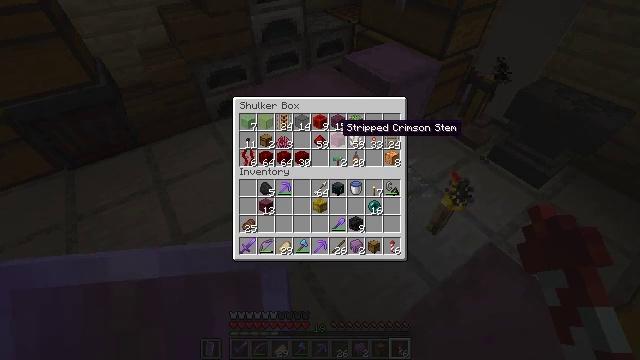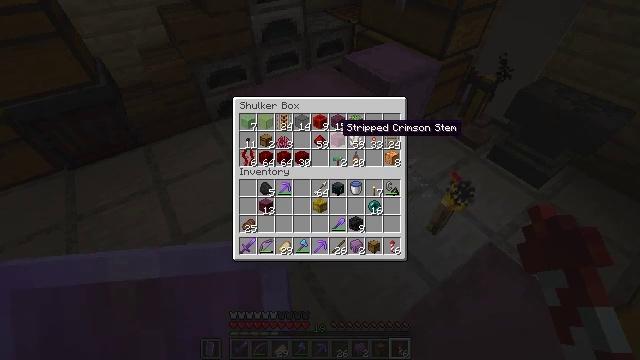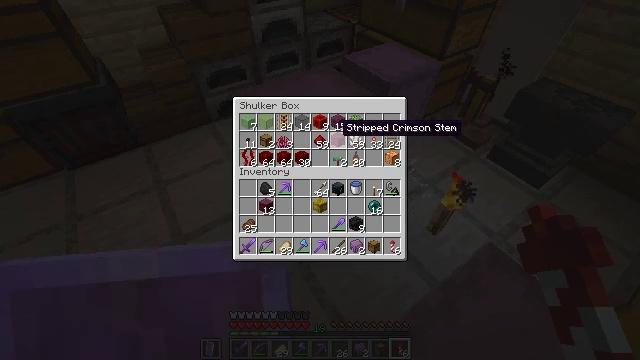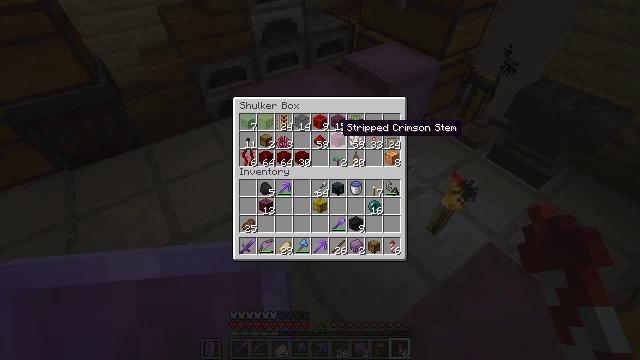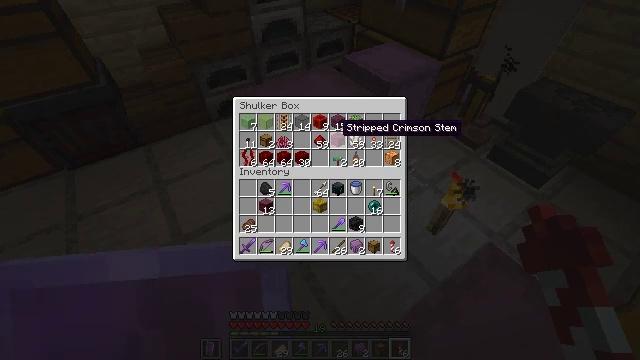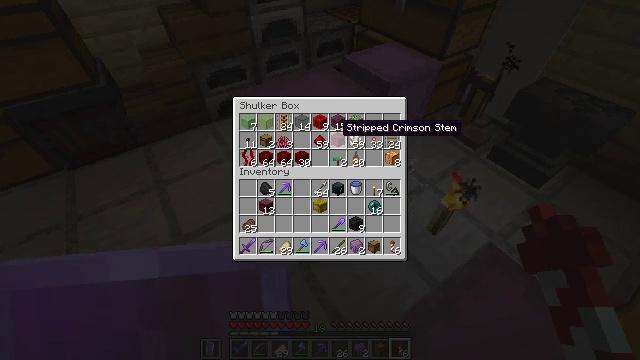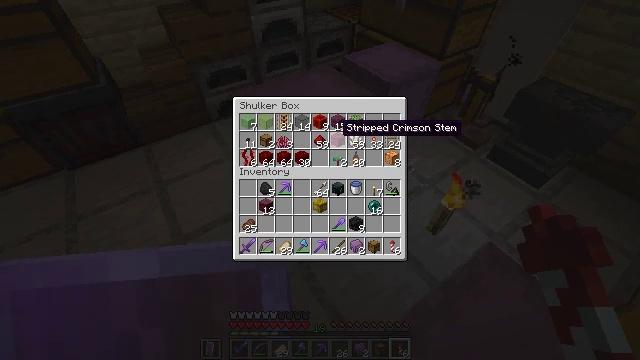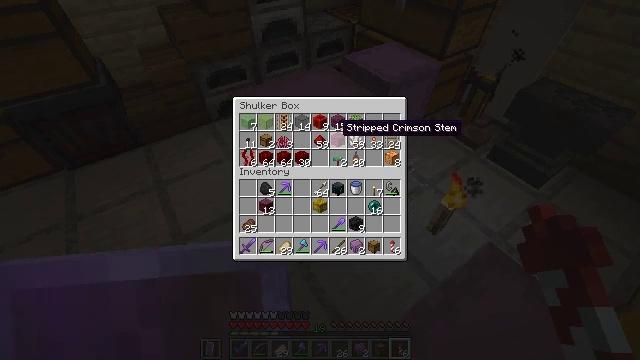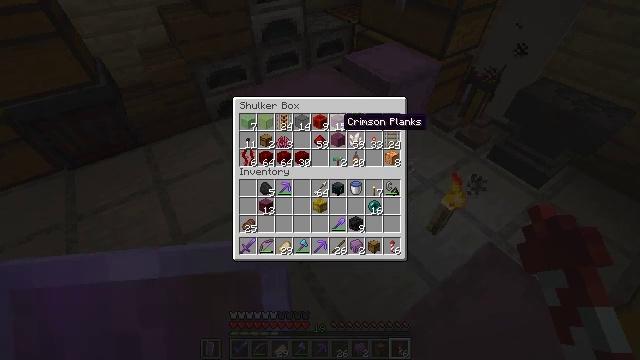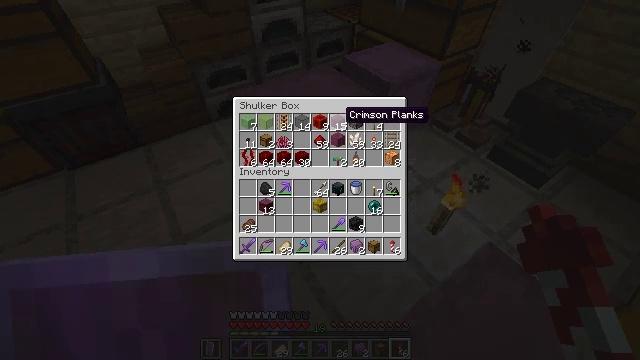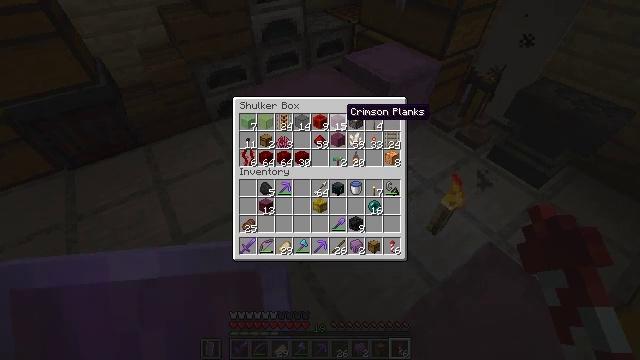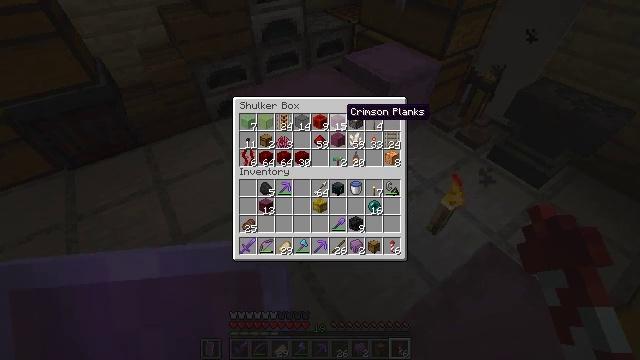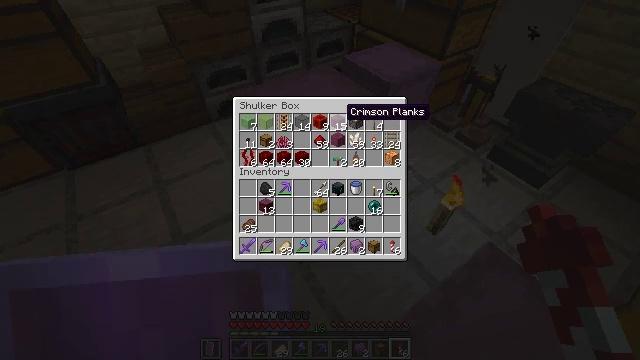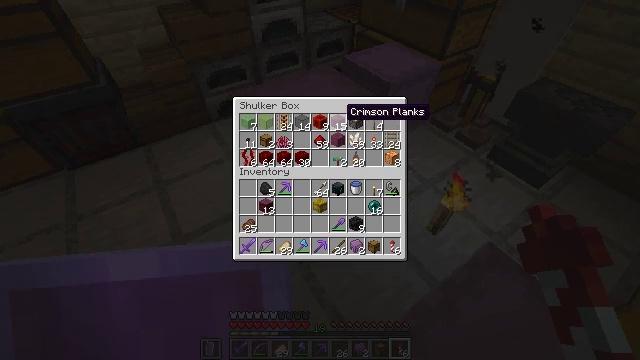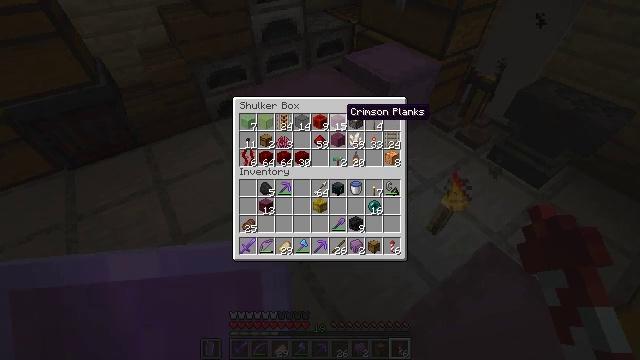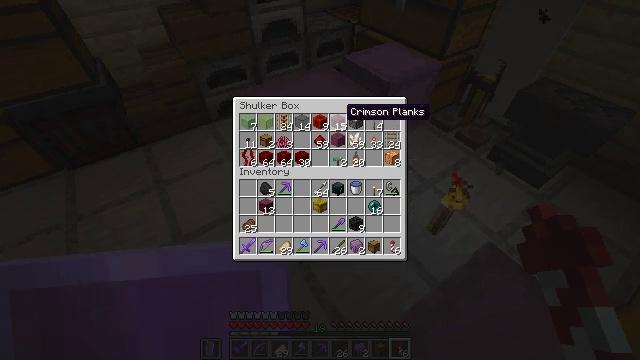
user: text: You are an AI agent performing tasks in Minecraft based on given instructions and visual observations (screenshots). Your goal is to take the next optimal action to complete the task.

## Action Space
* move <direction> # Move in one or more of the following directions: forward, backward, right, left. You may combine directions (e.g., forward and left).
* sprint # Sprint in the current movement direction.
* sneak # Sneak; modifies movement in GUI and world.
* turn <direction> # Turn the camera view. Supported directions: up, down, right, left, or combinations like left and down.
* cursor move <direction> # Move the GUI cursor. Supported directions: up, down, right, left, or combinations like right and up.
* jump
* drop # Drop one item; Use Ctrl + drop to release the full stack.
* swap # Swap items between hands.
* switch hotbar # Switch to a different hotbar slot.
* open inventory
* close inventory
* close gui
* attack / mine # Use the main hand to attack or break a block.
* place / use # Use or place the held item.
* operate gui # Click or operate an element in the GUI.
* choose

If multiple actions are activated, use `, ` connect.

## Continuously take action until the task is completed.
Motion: motion action
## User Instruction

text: Interact with the crafting table to craft a shulker box.
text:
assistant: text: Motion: no_op
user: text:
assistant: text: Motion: no_op
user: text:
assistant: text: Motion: no_op
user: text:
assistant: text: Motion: no_op
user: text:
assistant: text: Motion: no_op
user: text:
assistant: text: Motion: no_op
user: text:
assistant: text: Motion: no_op
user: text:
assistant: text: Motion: no_op
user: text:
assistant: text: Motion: turn up
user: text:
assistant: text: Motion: no_op
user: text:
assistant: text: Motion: no_op
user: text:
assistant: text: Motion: no_op
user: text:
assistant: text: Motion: no_op
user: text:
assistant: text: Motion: no_op
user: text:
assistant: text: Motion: no_op
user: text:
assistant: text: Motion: no_op
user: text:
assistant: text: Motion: no_op
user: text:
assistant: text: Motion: no_op
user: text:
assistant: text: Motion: no_op
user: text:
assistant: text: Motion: no_op
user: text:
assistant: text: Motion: no_op
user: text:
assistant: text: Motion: no_op
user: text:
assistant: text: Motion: no_op
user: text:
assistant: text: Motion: no_op
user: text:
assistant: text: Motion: no_op
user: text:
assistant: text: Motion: no_op
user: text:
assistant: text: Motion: no_op
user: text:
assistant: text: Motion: no_op
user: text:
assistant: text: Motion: no_op
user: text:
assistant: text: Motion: no_op